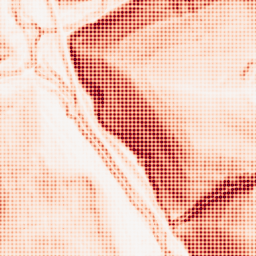
Category: morphological
Decomposition family: morphological_square
Decomposition parameters: operation: gradient
size: 5
Upsampling method: sinc_blackman
Upsampling parameters: scale: 8
kernel_size: 8
Upsampling scale: 8